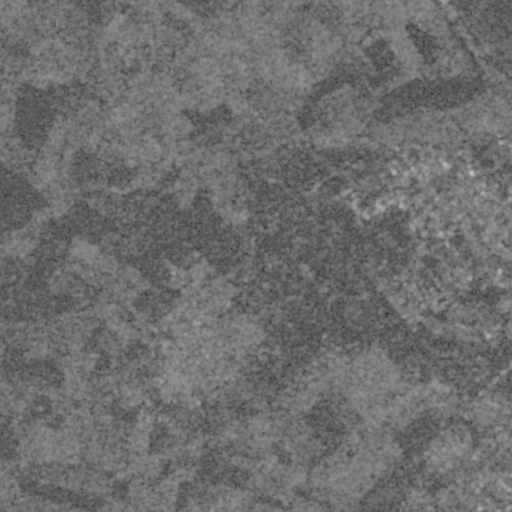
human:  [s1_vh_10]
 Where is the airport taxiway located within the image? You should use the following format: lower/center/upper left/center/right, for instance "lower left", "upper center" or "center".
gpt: The airport taxiway is located in the center right of the image.
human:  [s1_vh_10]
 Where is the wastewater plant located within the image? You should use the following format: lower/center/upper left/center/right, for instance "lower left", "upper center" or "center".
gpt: The wastewater plant is located in the lower right of the image.
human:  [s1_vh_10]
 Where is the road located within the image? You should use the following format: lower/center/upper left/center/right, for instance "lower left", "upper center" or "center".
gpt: There is no road in the image.

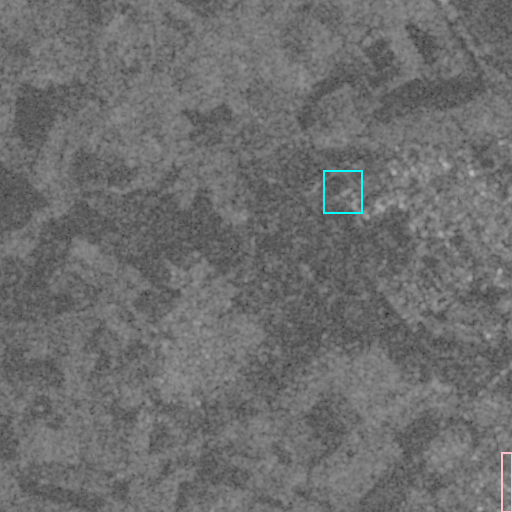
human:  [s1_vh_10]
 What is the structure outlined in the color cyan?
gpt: The structure outlined in cyan is an airport apron.
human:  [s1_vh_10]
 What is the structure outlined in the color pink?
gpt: The structure outlined in pink is a wastewater plant.
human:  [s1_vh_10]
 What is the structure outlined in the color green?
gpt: There is no green outline.